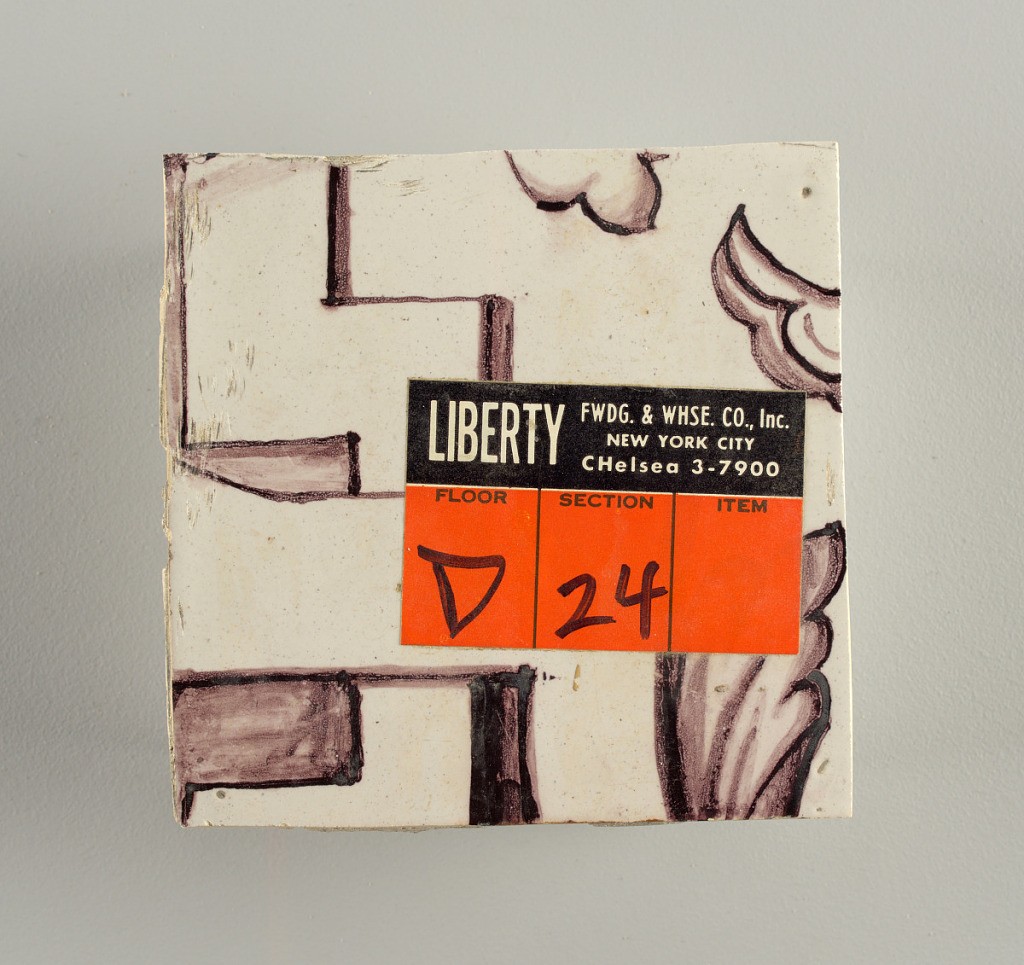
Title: Wall facing
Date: ca. 1725
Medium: tin-glazed earthenware, underglaze
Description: Running design for a frieze or a dado, composed of scrolls of foliage and strapwork, and four repeating motifs--a seated woman in a small upright oval medallion, a putto seated on a rocailled base, and strapwork in axial pattern.  The various panels, A to F, show various repeats of the same design, all being five tiles high and a varying number of tiles wide.